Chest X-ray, AP view. Patient: 55 years old, sex M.
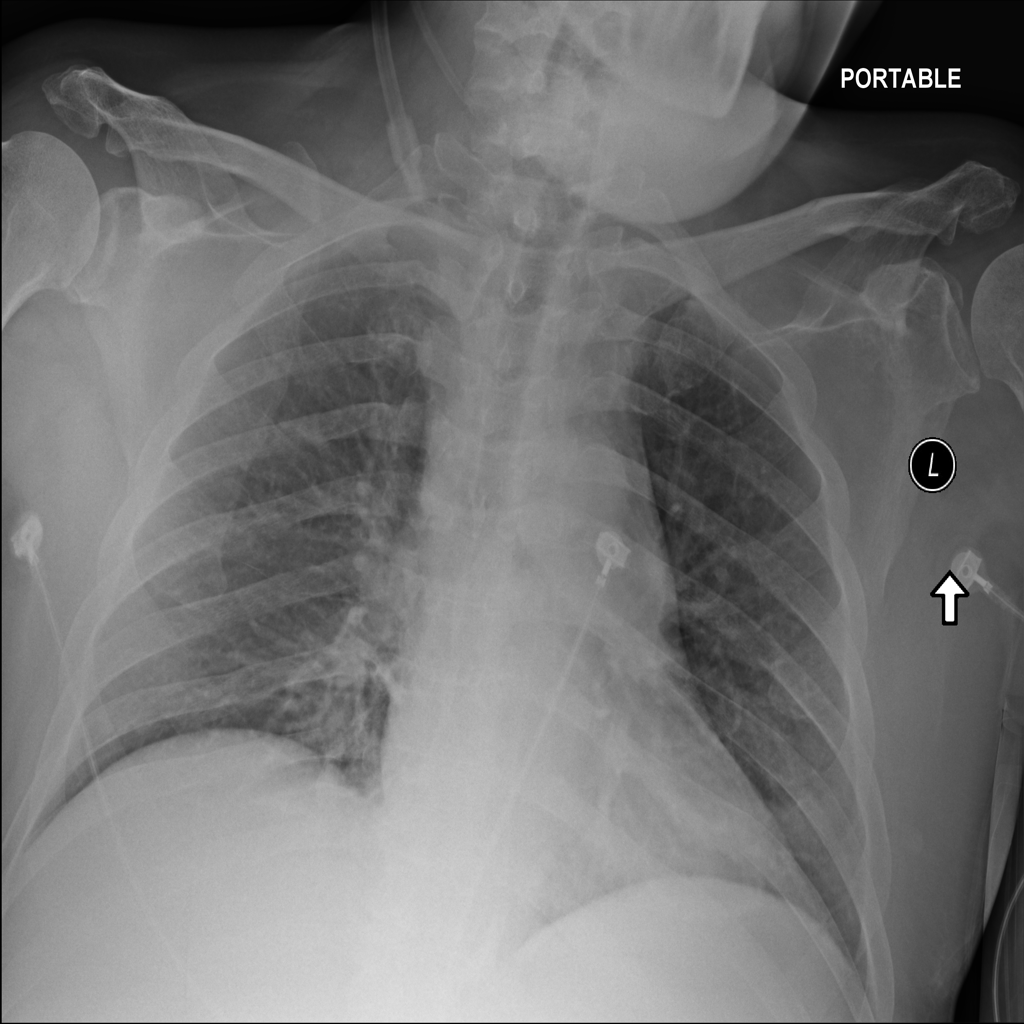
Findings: No Finding